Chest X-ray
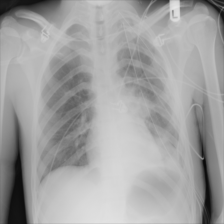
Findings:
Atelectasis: negative
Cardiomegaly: negative
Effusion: negative
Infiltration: negative
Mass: positive
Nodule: negative
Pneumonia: negative
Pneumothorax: negative
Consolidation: negative
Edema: negative
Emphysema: negative
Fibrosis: negative
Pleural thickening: negative
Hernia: negative